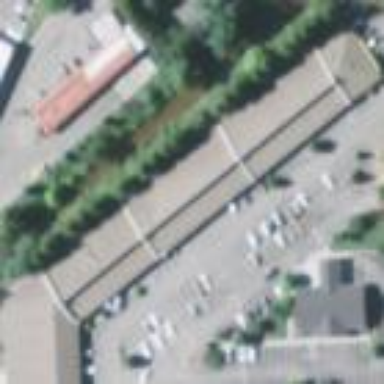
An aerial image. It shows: Retail building.